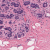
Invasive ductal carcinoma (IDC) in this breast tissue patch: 0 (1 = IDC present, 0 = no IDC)